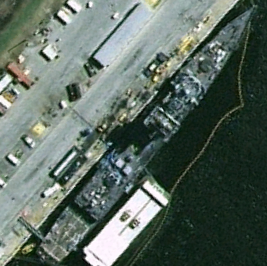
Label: cruiser